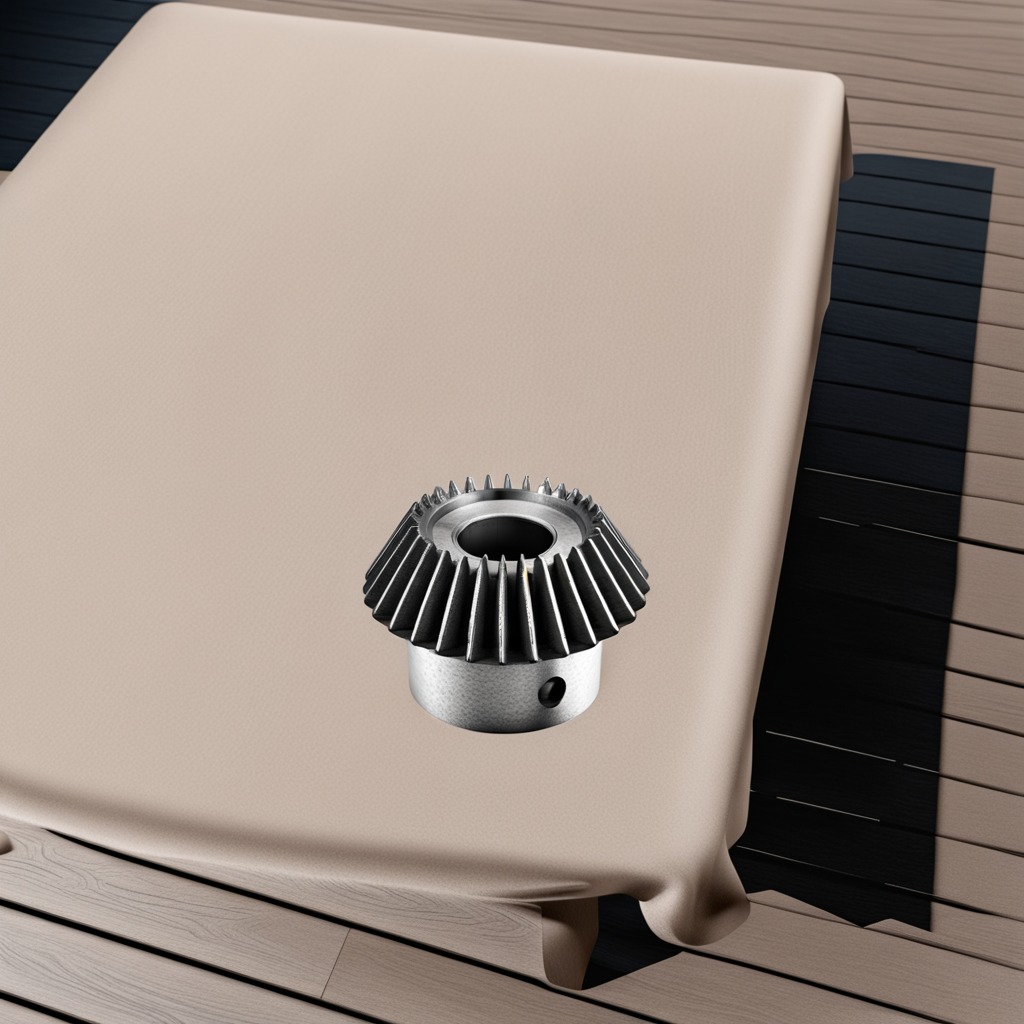
A steel gear with teeth is lying on the wooden table in the outdoor workshop.